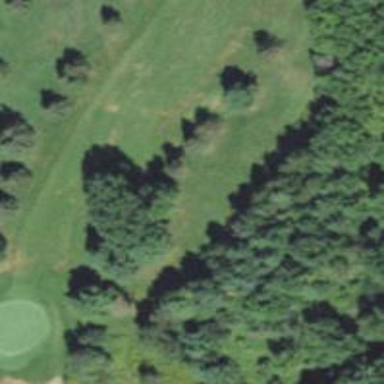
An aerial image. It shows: Golf fairway in the image.